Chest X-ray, AP view. Patient: 47 years old, sex F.
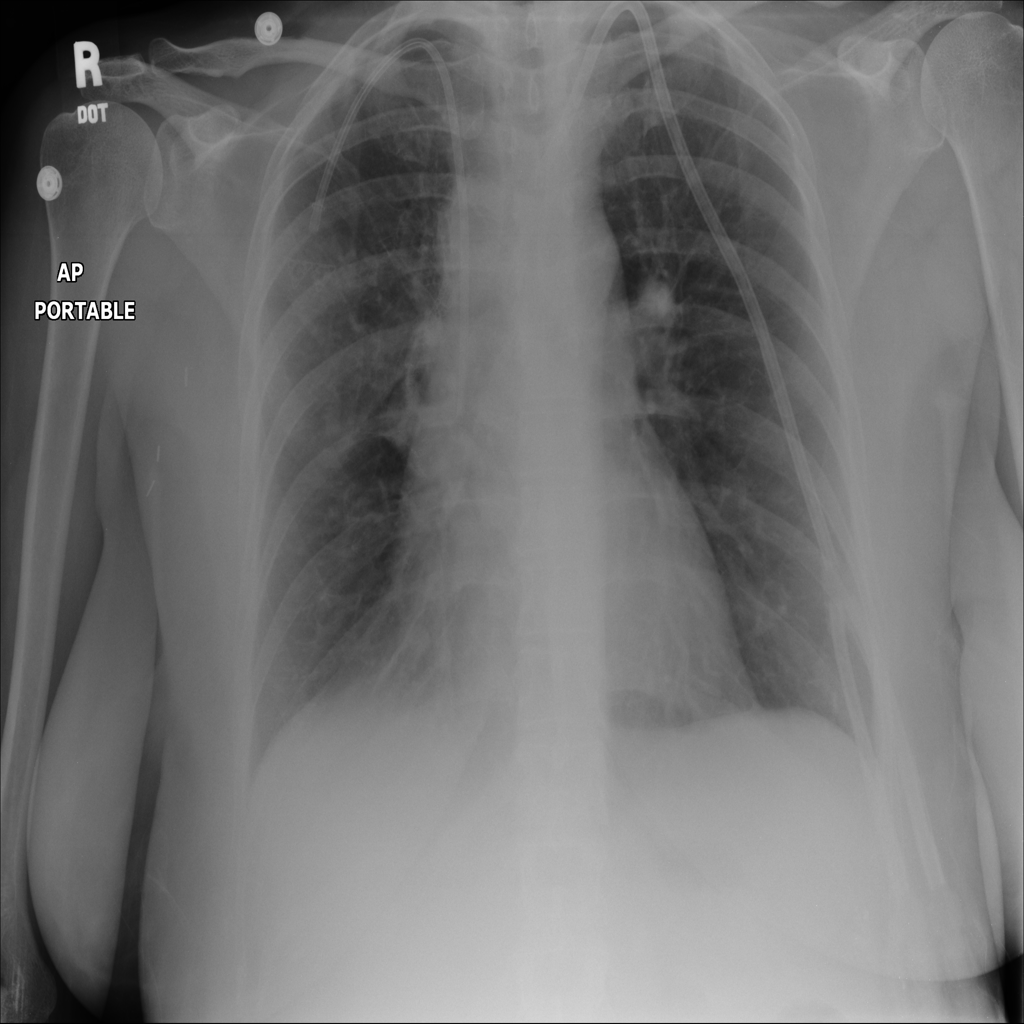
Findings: Nodule